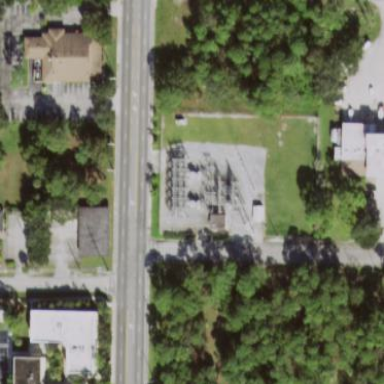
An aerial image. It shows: Outdoor distribution power substation.